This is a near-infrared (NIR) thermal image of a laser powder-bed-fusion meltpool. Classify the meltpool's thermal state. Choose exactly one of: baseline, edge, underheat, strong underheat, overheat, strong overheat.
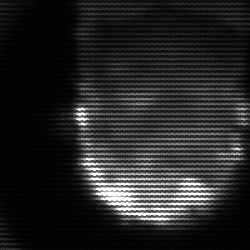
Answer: baseline